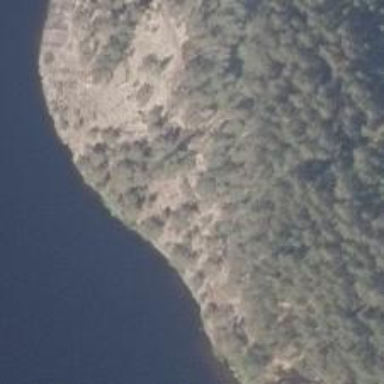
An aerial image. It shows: Natural cliff.